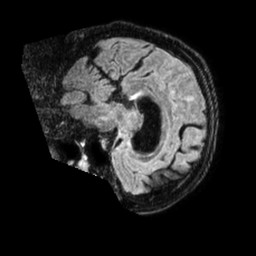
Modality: FLAIR
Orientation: sagittal
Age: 78
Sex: female
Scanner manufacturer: philips
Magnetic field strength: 1.5 T
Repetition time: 4.8 s
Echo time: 0.3364 s